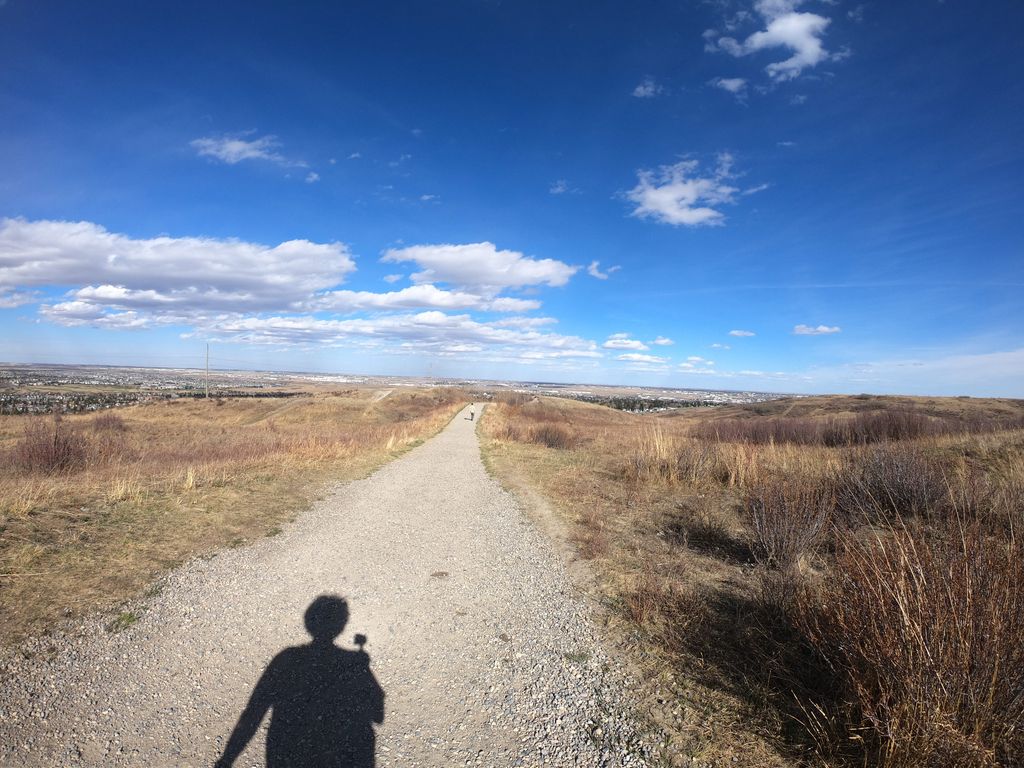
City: calgary